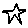
Label: star